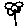
Label: flower